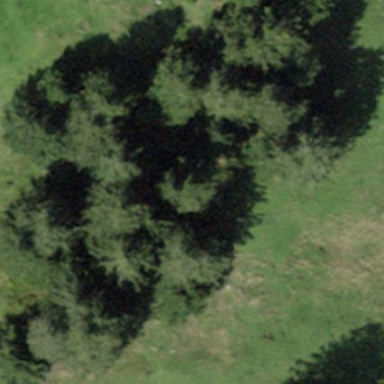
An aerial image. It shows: Forest area.